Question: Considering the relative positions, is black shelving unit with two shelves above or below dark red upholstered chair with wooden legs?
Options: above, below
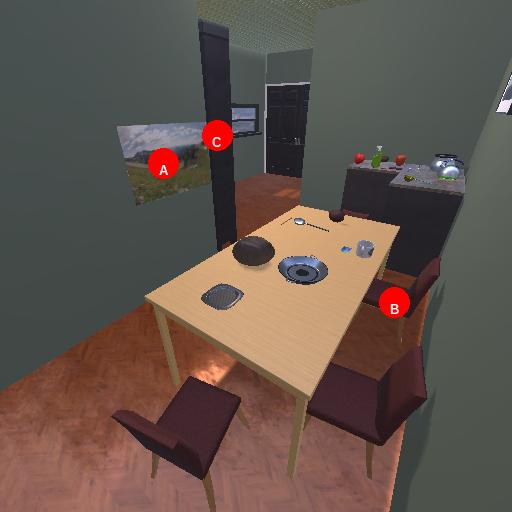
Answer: above